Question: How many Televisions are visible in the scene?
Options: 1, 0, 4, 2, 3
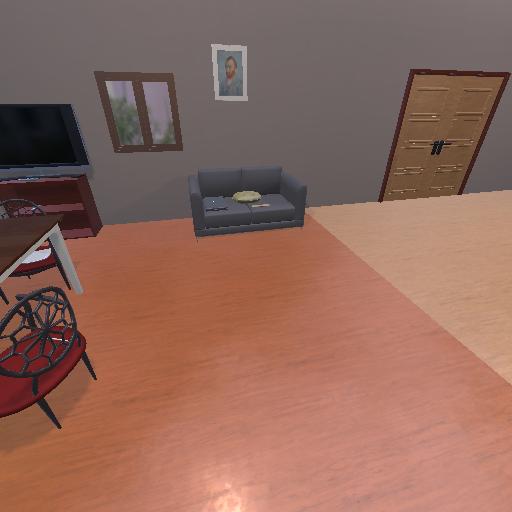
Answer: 1